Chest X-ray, AP view. Patient: 50 years old, sex F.
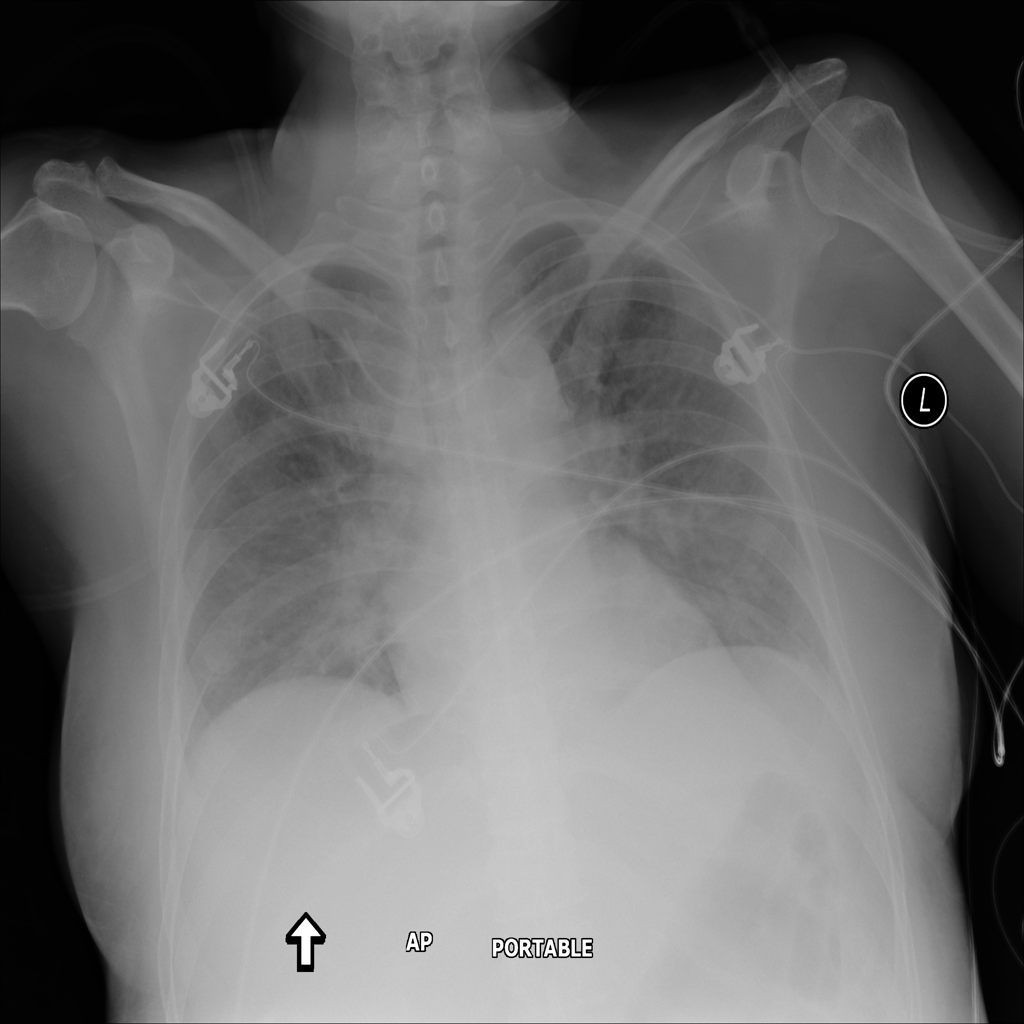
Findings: Edema